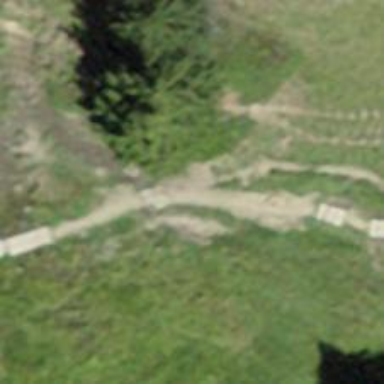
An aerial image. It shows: Path leading to bridge.